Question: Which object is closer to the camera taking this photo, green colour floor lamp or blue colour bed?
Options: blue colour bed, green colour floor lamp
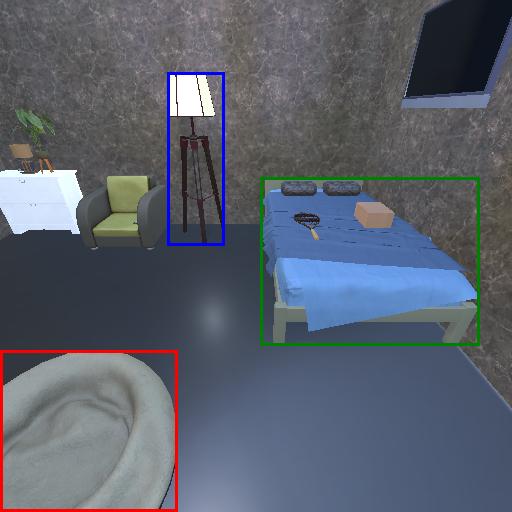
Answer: blue colour bed